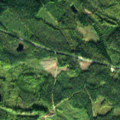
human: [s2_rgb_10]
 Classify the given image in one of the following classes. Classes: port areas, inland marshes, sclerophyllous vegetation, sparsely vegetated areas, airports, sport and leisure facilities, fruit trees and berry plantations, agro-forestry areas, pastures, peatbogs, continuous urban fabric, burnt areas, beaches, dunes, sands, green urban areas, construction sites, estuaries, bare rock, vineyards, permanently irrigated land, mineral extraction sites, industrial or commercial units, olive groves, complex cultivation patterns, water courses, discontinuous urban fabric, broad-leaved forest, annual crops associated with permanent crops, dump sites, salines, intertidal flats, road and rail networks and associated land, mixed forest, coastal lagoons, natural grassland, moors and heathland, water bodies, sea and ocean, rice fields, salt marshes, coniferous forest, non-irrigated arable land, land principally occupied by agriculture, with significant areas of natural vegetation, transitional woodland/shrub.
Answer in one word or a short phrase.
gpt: broad-leaved forest, coniferous forest, mixed forest, transitional woodland/shrub